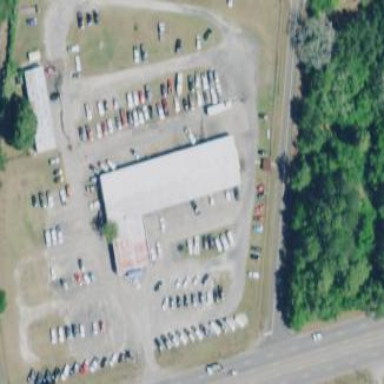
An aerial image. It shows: Building that houses car shop.